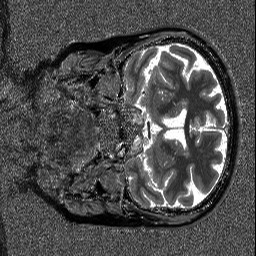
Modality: T1map
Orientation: coronal
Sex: female